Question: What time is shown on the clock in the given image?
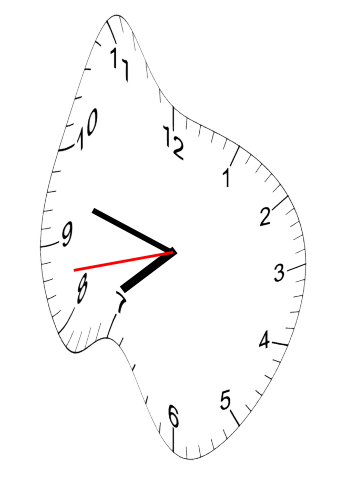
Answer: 07:47:43